Field crop: maize
Growth stage: 2
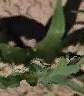
Species: maize